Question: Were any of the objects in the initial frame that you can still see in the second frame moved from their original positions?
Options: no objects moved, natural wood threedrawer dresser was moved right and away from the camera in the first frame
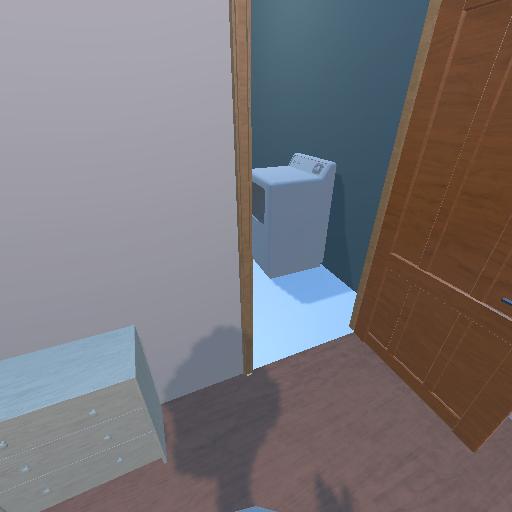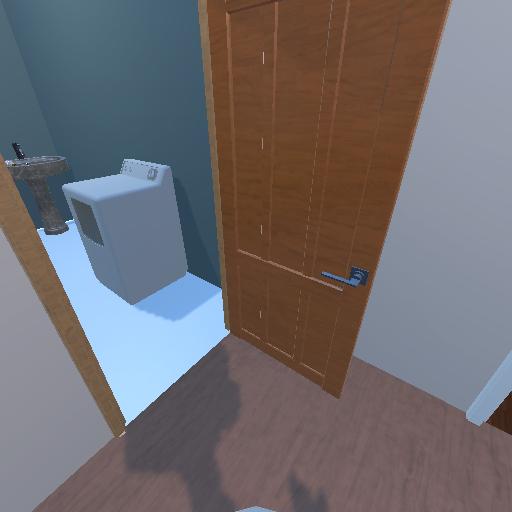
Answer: no objects moved